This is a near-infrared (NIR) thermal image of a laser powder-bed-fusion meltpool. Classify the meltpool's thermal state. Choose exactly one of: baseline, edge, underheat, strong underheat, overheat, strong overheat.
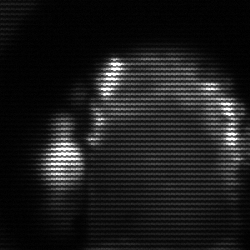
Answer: baseline